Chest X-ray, PA view. Patient: 58 years old, sex F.
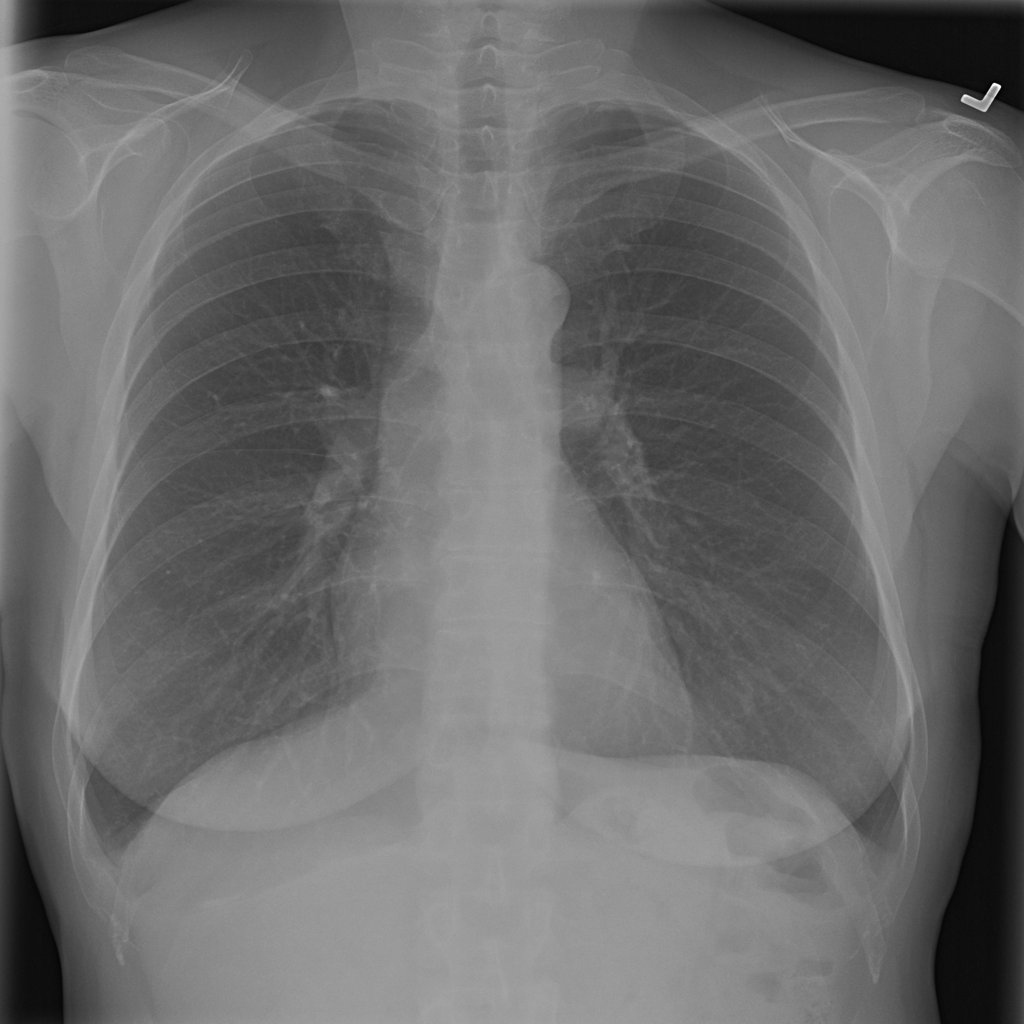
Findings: No Finding